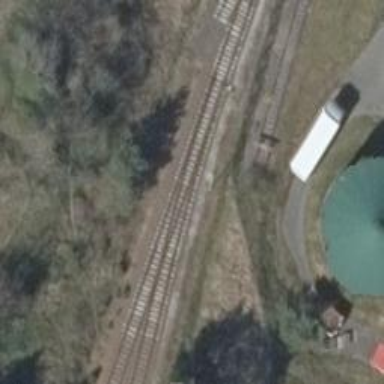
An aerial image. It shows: Railway switch.